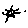
Label: sun